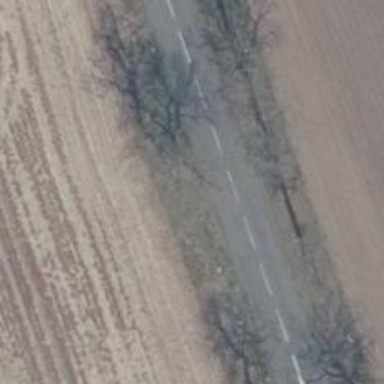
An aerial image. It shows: Row of trees in natural setting.